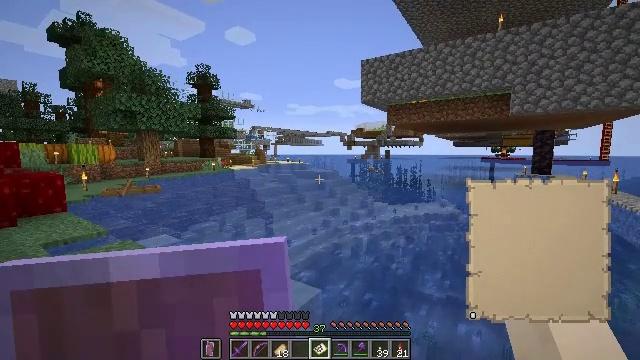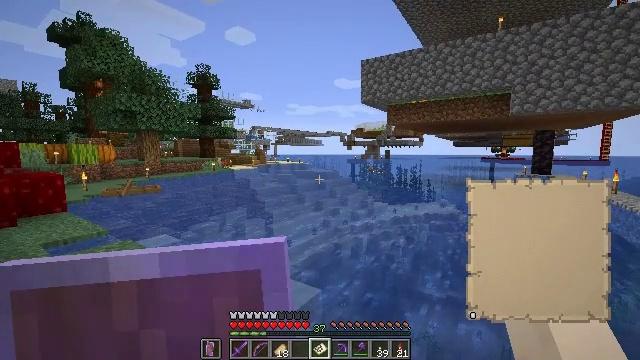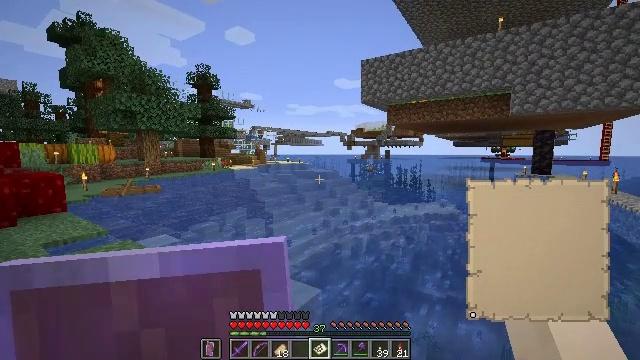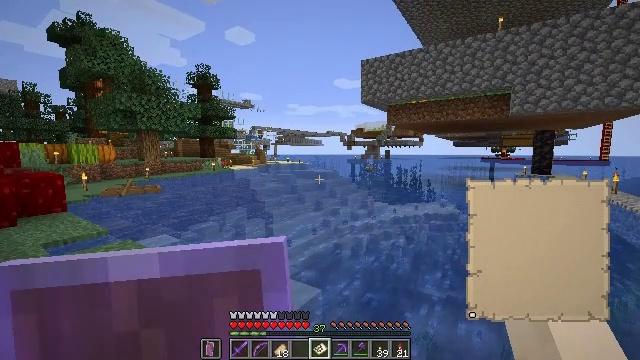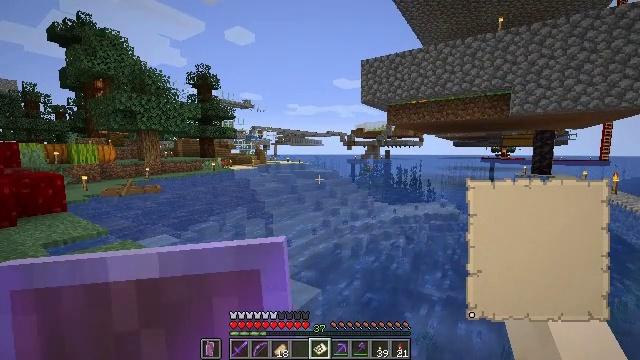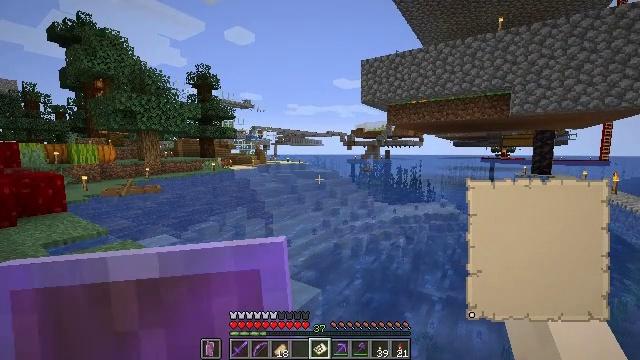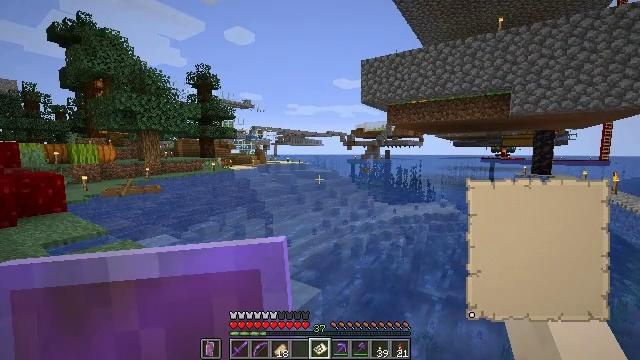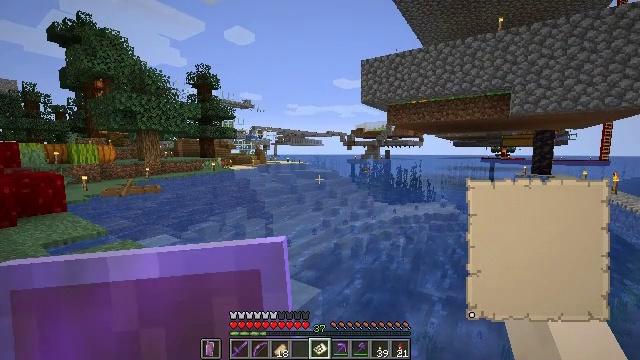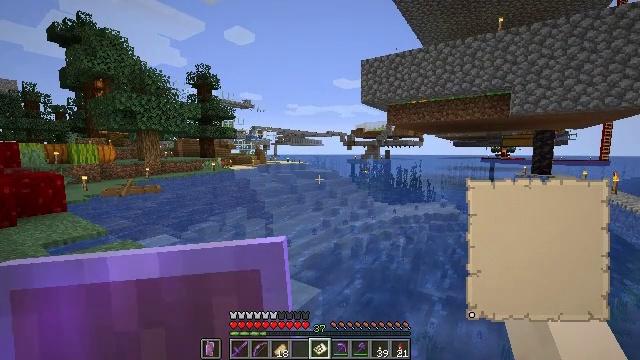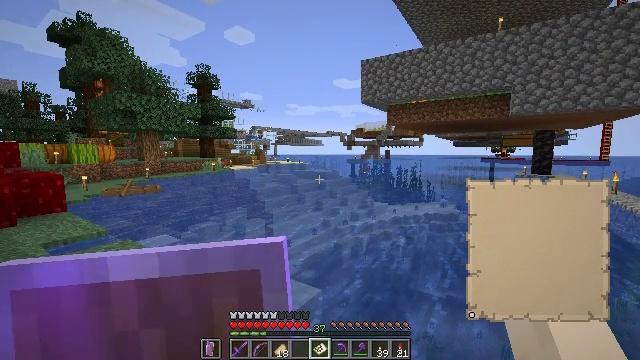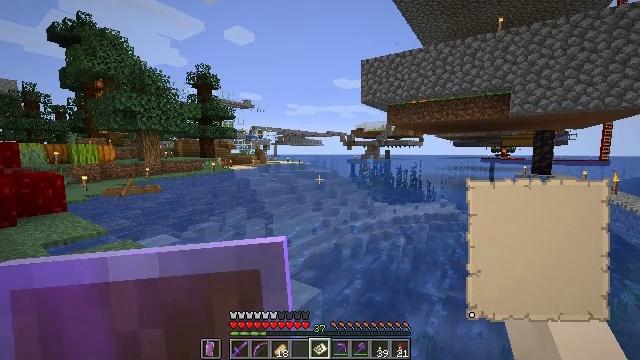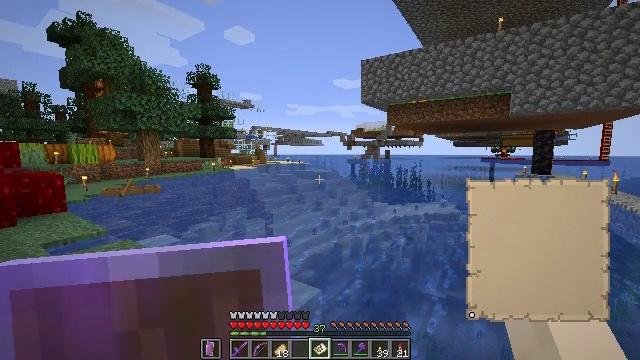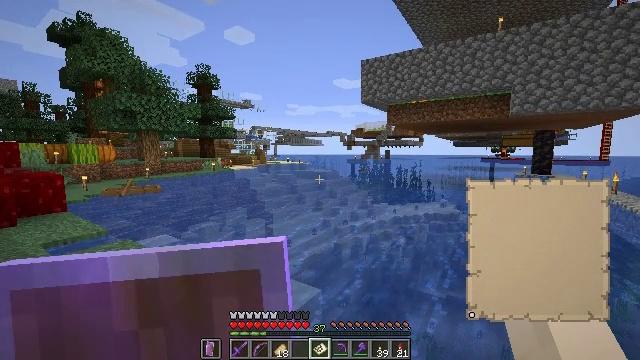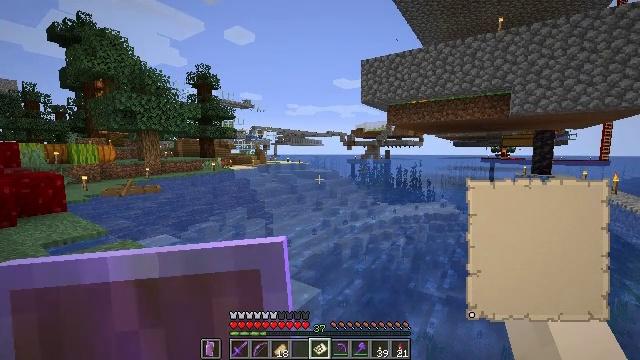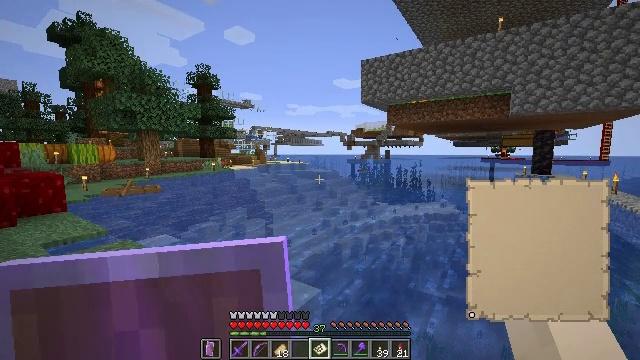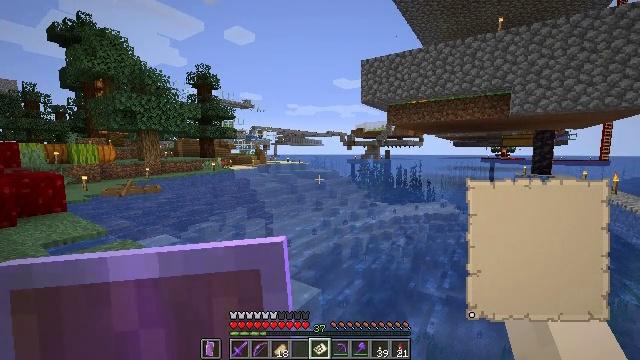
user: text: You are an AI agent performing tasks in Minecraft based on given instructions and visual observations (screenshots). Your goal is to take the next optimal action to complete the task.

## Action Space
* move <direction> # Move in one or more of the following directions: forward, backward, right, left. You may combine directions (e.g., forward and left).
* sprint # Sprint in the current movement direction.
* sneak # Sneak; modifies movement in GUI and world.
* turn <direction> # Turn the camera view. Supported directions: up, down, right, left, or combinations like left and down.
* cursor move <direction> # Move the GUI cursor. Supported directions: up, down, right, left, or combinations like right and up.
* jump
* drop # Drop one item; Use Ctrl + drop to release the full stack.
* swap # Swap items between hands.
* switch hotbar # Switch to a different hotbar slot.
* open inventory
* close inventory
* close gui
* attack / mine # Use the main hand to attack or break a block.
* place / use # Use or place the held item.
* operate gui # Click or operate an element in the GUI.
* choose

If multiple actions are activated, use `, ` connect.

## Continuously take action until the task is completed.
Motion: motion action
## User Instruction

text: Make a filled map at the crafting table.
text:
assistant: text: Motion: no_op
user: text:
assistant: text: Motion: no_op
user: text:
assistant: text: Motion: no_op
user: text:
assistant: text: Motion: no_op
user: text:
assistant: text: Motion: no_op
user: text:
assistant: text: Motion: no_op
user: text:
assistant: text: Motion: no_op
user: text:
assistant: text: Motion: no_op
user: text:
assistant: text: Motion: no_op
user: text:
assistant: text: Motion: no_op
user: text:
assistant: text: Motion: no_op
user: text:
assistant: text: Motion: no_op
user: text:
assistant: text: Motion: no_op
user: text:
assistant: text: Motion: no_op
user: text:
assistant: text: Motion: no_op
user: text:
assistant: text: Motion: no_op
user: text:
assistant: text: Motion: no_op
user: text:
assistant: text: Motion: no_op
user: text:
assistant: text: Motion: no_op
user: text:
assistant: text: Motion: no_op
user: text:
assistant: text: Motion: no_op
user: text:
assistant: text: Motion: no_op
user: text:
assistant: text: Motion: no_op
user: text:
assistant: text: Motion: no_op
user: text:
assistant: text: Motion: no_op
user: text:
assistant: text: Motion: no_op
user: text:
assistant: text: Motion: no_op
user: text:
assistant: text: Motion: no_op
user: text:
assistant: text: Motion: no_op
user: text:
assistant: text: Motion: no_op